Aerial crown-view tile of a tropical tree (Barro Colorado Island, Panama), acquired 20250512:
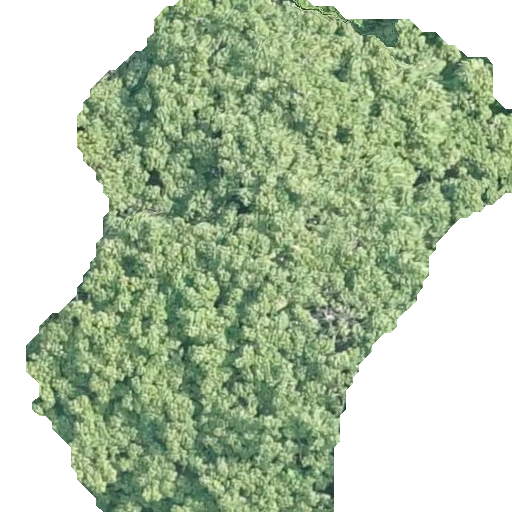
Species: Sterculia apetala
GBIF accepted scientific name: Sterculia apetala
Crown area: 262.57 m²